Question: I am trying to submit the new version of my MobileFirst 7.0 ios app to apple store but as soon as I submit, it gives me following error:

I am using XCode 6.3.1 on Yosemite. I have also added my Distribution certificate and Provisioning Profile to it but it still give me the error that your code is not at all signed.
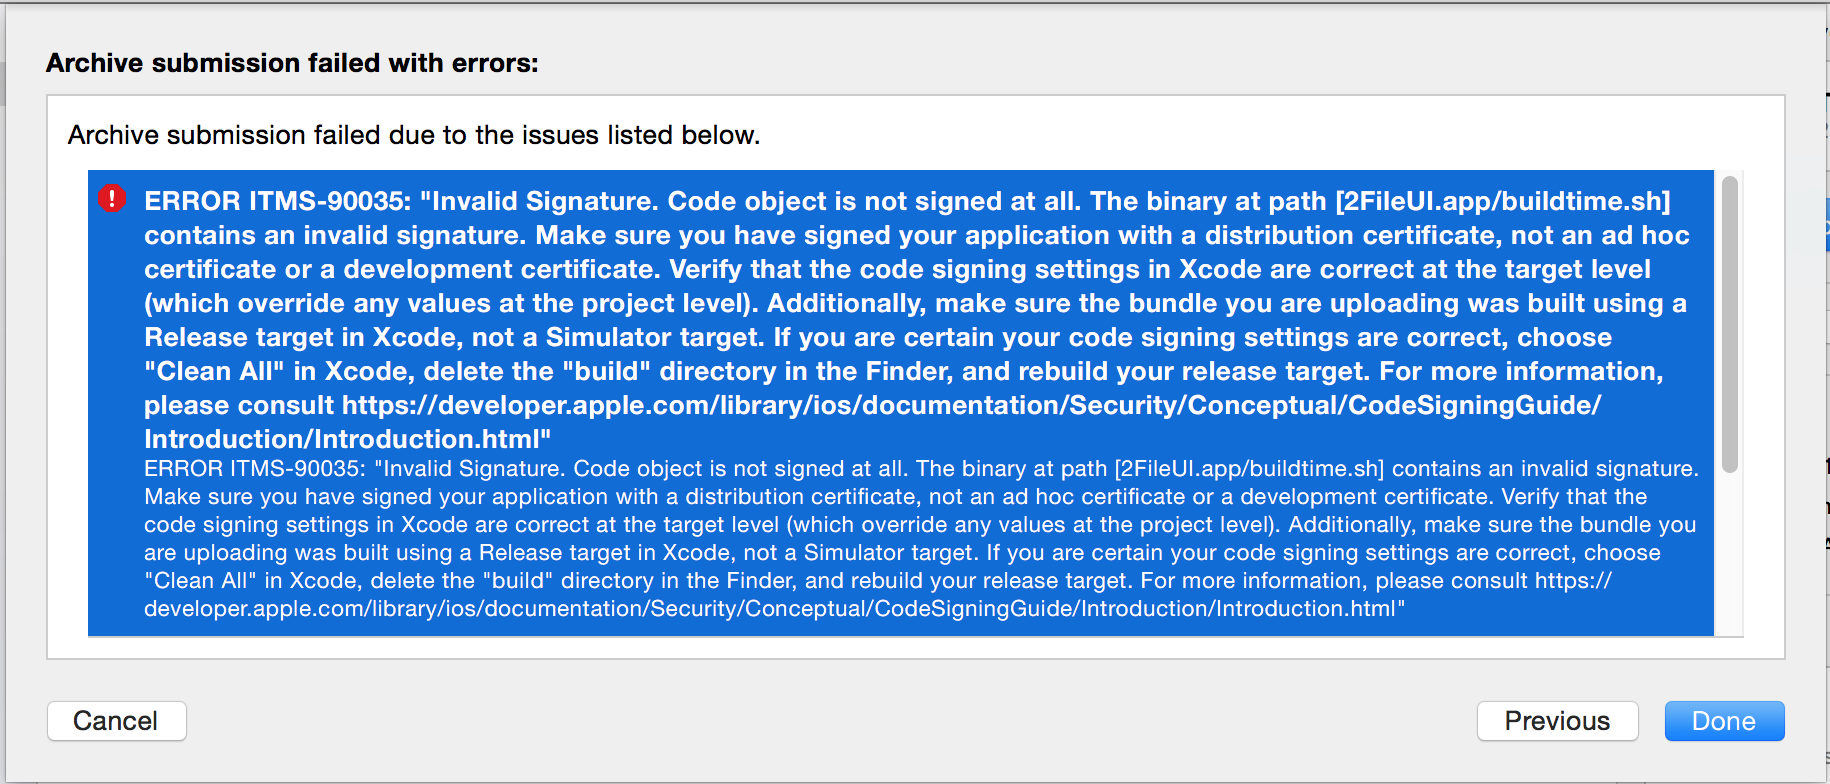
Answer: This is happening due to recent changes Apple has done.
To fix it: remove (do not delete) the buildtime.sh file from the target configuration in Xcode (in Build Phases > Copy Bundle Resources).
Read the following for more information:
- <URL>